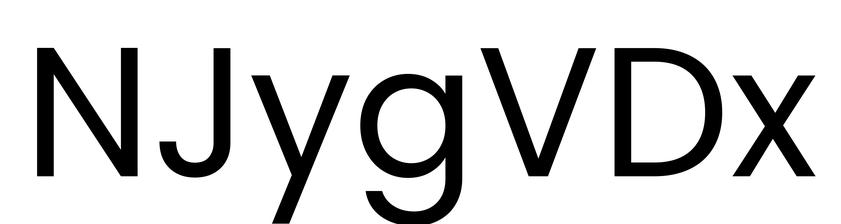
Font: Poppins-Regular